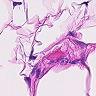
Metastatic tissue present: no